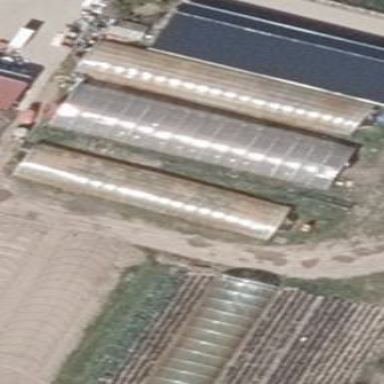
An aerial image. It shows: Greenhouse.